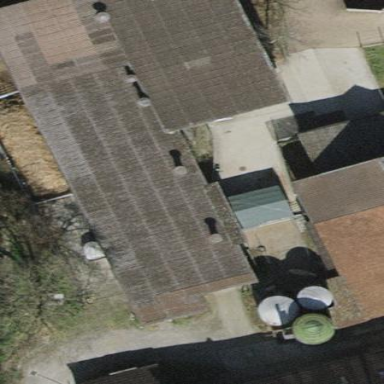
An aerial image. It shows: Building with tiled roof.